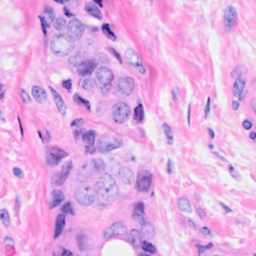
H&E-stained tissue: Breast